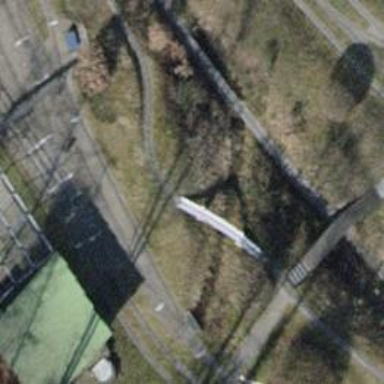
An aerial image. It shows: Miniature railway bridge.